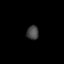
Tissue: prostate
Cell type: Fibroblasts
Senescence score: 0.7376
Nuclear area (px): 165
Mean DAPI intensity: 69.388